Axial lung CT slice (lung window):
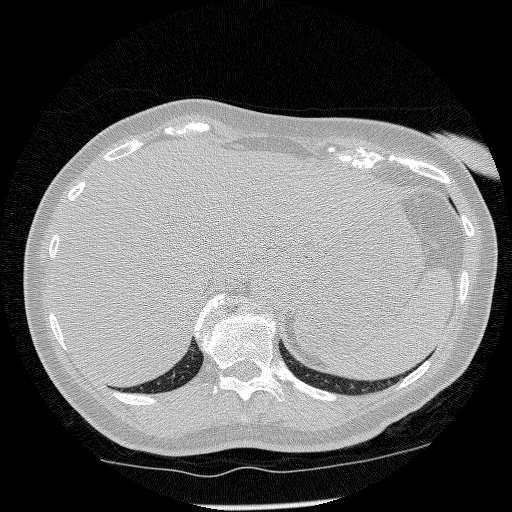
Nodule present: no